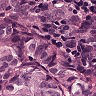
Metastatic tissue present: yes